Question: I have the following HTML snippet:
'''
<body>
<div class="main">
<div class="topBar">
<p>testing</p>
</div>
<div class="content">
<div class="broadcastBar">
<p>testing</p>
</div>
<div class="mainBody">
<p>more testing</p>
</div>
</div>
</div>
</body>
'''
Here is my CSS:
'''
div.main {
}
div.topBar {
background-color: Black;
color: White;
height: 50px;
width: 100%;
position: absolute;
top: 0px;
left: 0px;
}
div.broadcastBar {
background-color: Gray;
width: 300px;
position: absolute;
right: 0px;
top: 0px;
height: 100%;
}
div.content {
background-color: Yellow;
position: absolute;
width: 100%;
top: 50px;
left: 0px;
height: 100%;
}
'''
My question is this. As you can see by the markup and CSS, I'm trying to have 'div's be the sections of the screen. But because '<div class="content" />' has a 'position' of 'absolute', it is causing the div to push below the browser window by '50px' (which is what it is relative to the 'topBar').
I've tried making it so that the 'content' 'div' doesn't have to be position 'absolute', but everything just pushes the 'div's all around and the 'div' edges are no longer flush to each other or the browser window.
Any idea what I can do hear to alleviate my issue?
### Edit
: this screenshot is currently what the above markup and CSS render. This is what I'm going for (for the most part, without the extended/scroll bar effect). I want to have my 'divs' flush against each other and to the browser window.
What is the best way to do this if not through 'absolute' positioning?

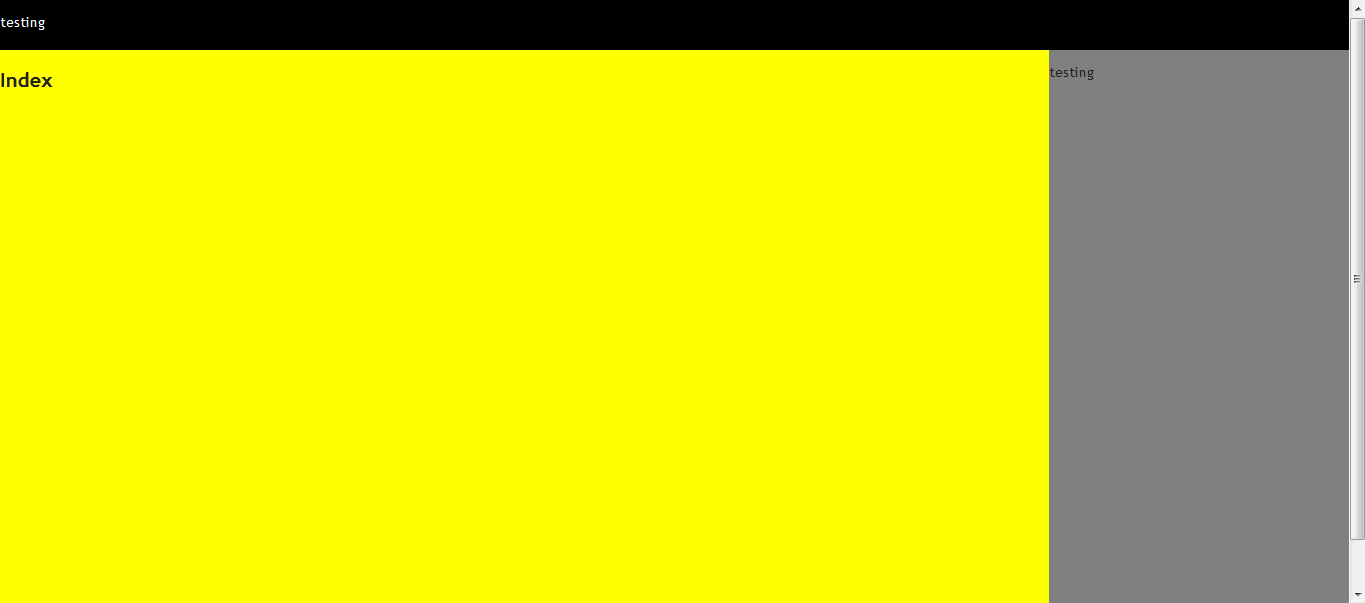
Answer: What you are going to want to learn is using some standard formatting practises with .
Using absolute to position your elements will in the long run hurt you. If all your elements are using float, you will be able to better control their appearance.
## For Example:
'''
div.topBar {
background-color: Black;
color: White;
height: 20%;
width: 100%;
float: left;
}
div.broadcastBar {
background-color: Gray;
width: 70%;
height: 80%;
float: left;
}
div.content {
background-color: Yellow;
width: 30%;
height: 80%;
float: left;
}
'''
## @EDIT:
So you Have 3 divs and you will want to stack them sequencially.
'''
<div class="header">headerdiv</div>
<div class="left">leftdiv</div>
<div class="right">rightdiv</div>
'''
Float follows this sequence so that by using these properties, elelments will be forced to fall after one another based on space constraints:
'''
div.header {
background-color: Black;
color: White;
height: 20%;
width: 100%;
float: left;
}
div.left {
background-color: Gray;
height: 80%;
width: 70%;
float: left;
}
div.right {
background-color: Yellow;
height: 80%;
width: 30%;
float: left;
}
'''
## @QUESTION:
So If you need to use pixel measurements, then you will need to encapsulate all of the elements in another container with the that your layout will be.
'''
<div class="container">
<div class="header">headerdiv</div>
<div class="left">leftdiv</div>
<div class="right">rightdiv</div>
</div>
div.container{
height: 100px;
width: 100px;
float: left;
}
div.header {
background-color: Black;
color: White;
height: 20px;
width: 100px;
float: left;
}
div.left {
background-color: Gray;
height: 80px;
width: 70px;
float: left;
}
div.right {
background-color: Yellow;
height: 80px;
width: 30px;
float: left;
}
'''